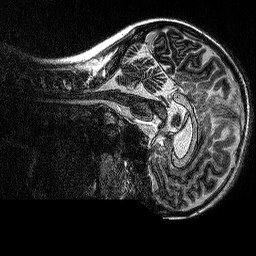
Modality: MP2RAGE
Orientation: sagittal
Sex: female
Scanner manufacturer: siemens
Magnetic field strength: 3 T
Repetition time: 5 s
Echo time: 0.00292 s